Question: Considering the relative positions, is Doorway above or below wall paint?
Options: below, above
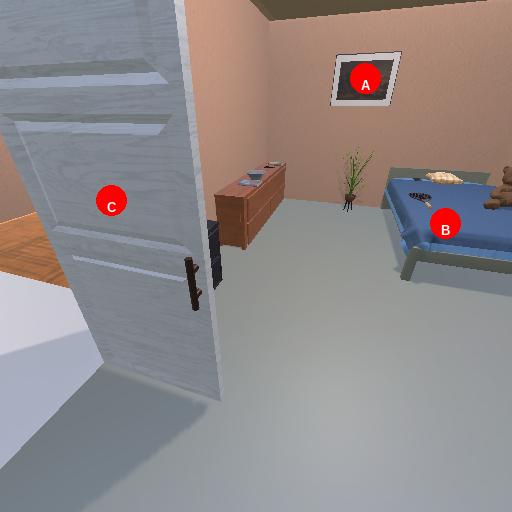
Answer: below